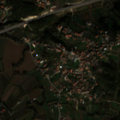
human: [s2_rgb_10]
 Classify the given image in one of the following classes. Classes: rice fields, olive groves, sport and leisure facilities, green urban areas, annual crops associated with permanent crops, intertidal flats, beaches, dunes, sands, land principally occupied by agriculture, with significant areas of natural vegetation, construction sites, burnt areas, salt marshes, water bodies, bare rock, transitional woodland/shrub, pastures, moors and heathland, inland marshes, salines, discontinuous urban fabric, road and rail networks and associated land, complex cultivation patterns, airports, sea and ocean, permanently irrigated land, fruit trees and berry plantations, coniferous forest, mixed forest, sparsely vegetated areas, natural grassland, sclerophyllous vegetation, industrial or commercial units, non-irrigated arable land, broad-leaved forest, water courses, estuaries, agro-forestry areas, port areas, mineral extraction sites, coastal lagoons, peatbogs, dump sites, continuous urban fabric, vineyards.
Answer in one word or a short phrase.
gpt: continuous urban fabric, discontinuous urban fabric, fruit trees and berry plantations, annual crops associated with permanent crops, complex cultivation patterns, land principally occupied by agriculture, with significant areas of natural vegetation, coniferous forest